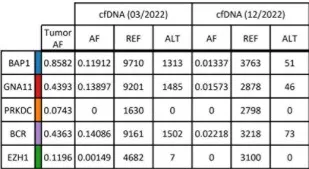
Summary of tumor variants monitored in plasma cfDNA. (A) Selected tumor variants detected by tumor normal sequencing with a comprehensive sequencing panel. Resulting variants were selected for a smaller tumor-specific hybridization-based enrichment panel and sequenced to an ultra-high depth. Allele frequencies (AF) were obtained from reference reads (REF, GRCh38) and alternative reads (ALT). Reads without duplicates were excluded during sequencing error correction.
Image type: chart (chart)